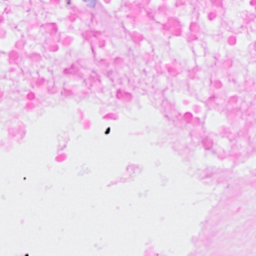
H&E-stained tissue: Breast